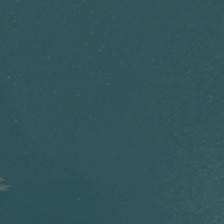
Land cover: lake_pond